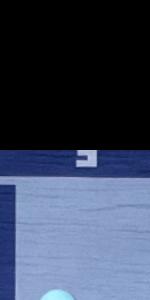
Label: Empty